Question: I've this beautiful design I'd like to code. But I'm struggling with masonry layout of the content section.
There are 500*500px, 250*500, 250*250 blocks.

I tried to use <URL>
What can I do? Should I roll out my own algorithm, or is there an easy solution? :) maybe I'm using isotope in a wrong way?
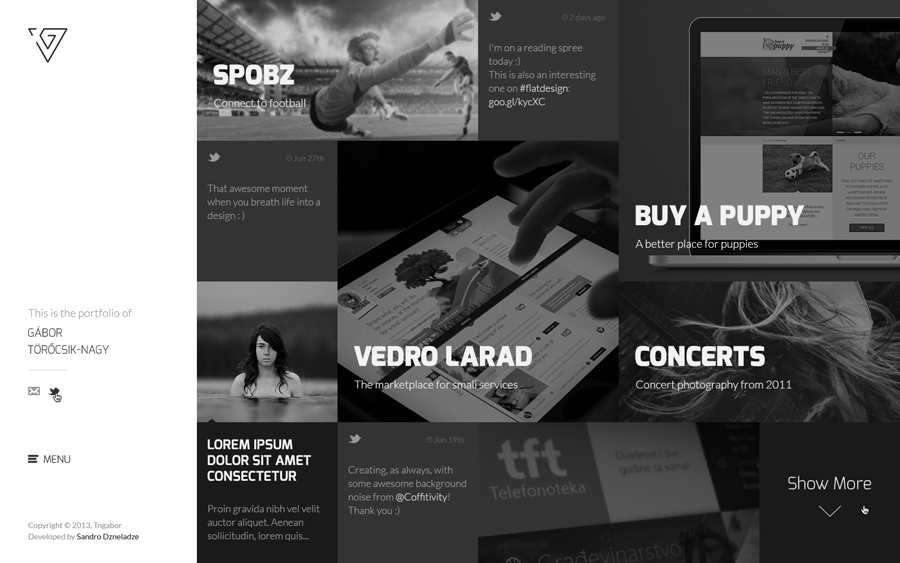
Answer: The problem with Isotope is that it tries to lay out the items in the order supplied (it allows sorting so assumes order is at least a little important).
You can alter the layout in a few ways.
- - 'bin-packing'- -
Packery does not have the same feature set as Isotope (no sorting or filtering), but may be a better choice for your interface.